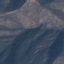
Land use / land cover: HerbaceousVegetation